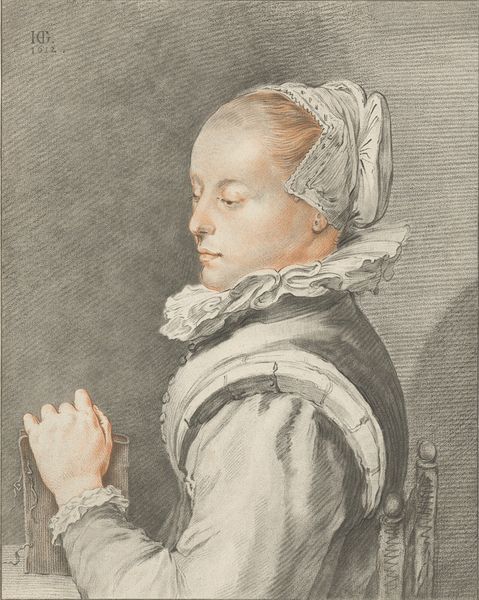
Titel: Portret van een onbekende vrouw
Künstler: Cornelis Ploos van Amstel
Standort: Amsterdam
Institution: Rijksmuseum
Schlagwörter: hand, frau, frisur, kleid, profil, stuhl, weiss, zeichnung, haube, jung, blass, kragen, spitze, hals, portrait, porträt, signatur, haare, schön, dutt, magd, rückenansicht, papier, weis, signiert, lesen, krempe, buch, bleistift, moderne kunst, zurückhaltend, hg, 1612, hinterngrund